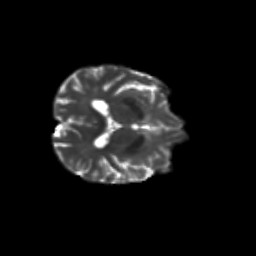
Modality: T2w
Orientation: axial
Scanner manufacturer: siemens
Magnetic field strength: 3 T
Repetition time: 9.2 s
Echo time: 0.084 s